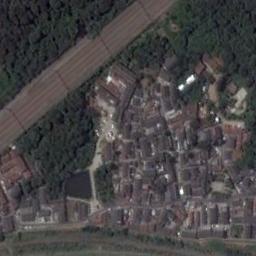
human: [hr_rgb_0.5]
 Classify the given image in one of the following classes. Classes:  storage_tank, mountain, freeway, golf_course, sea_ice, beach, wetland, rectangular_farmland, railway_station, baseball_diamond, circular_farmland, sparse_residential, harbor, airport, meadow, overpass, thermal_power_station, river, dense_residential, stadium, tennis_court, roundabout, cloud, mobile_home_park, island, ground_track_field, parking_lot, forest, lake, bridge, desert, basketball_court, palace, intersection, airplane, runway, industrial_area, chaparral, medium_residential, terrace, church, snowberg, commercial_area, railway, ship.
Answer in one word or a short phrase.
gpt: railway